Interaction volume radius: 10 \u00c5
Interaction volume height: 10 \u00c5
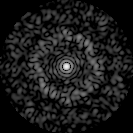
Disorder parameter: 0.88